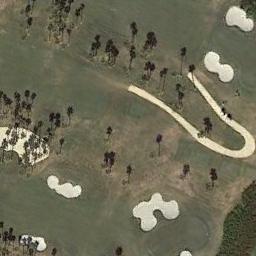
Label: golf_course